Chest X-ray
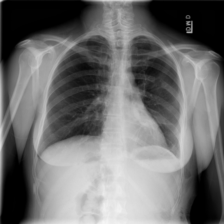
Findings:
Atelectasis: negative
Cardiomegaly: negative
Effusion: positive
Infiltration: negative
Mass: positive
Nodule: negative
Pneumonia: negative
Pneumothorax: negative
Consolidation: negative
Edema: negative
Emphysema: negative
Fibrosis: negative
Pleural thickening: negative
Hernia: negative